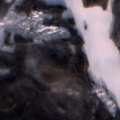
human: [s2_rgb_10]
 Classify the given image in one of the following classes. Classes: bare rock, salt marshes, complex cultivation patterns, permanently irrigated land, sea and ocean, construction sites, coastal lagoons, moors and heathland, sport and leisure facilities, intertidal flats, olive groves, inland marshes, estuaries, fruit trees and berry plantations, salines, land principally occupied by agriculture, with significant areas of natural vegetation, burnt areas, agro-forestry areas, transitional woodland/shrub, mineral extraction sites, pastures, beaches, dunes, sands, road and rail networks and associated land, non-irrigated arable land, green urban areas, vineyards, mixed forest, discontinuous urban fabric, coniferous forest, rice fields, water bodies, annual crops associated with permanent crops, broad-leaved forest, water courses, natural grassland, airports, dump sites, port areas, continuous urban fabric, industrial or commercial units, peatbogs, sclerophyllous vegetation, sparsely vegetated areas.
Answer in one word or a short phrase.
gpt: coniferous forest, mixed forest, transitional woodland/shrub, water bodies